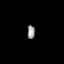
Tissue: lung
Cell type: Epithelial cells
Senescence score: 0.1401
Nuclear area (px): 103
Mean DAPI intensity: 148.757